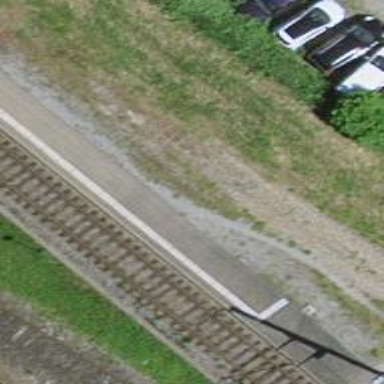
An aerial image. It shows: Abandoned railway spur with one track.